如图的封闭图形的边缘由抛物线$\Gamma$和垂直于抛物线对称轴的线段$AB$组成. 已知$AB = 4$, 抛物线的顶点到线段$AB$所在直线的距离为$2$.

(1) 请用数学符号语言表达这个封闭图形的边缘;

(2) 在该封闭图形上截取一个矩形$CDEF$, 其中点$C$、$D$在线段$AB$上, 点$E$、$F$在抛物线$\Gamma$上. 求以矩形$CDEF$为侧面, $CF$为母线的圆柱的体积最大值;

(3) 求证: 抛物线$\Gamma$的任何两条相互垂直的切线的交点都在同一条直线上.
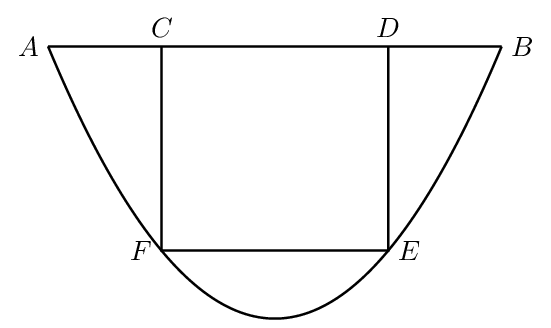
【解答】
\textbf{【详解】}
(1) 如图建立平面直角坐标系$xOy$,

设抛物线$\Gamma$的方程为$y = ax^2$, $x \in [-2,2]$

则曲线$\Gamma$过点$(2,2)$, 所以$2 = 4a$, 故$a = \dfrac{1}{2}$,

所以, 曲线$\Gamma$的方程为$y = \dfrac{1}{2}x^2, x \in [-2,2]$,

线段$AB$的方程为$y = 2, x \in [-2,2]$,

(2) 设$E(x,y)$, 则$DE = 2 - \dfrac{1}{2}x^2$.

以$CF$为母线的圆柱的底面半径$r_1$满足$2x = 2\pi r_1$,

所以$r_1 = \dfrac{x}{\pi}$,

所以圆柱的体积$V_1 = \pi \cdot \left(\dfrac{x}{\pi}\right)^2 \cdot \left(2 - \dfrac{1}{2}x^2\right) = \dfrac{1}{\pi}\left(2x^2 - \dfrac{1}{2}x^4\right)$.

所以$V_1 = -\dfrac{1}{2\pi}(x^2 - 2)^2 + \dfrac{2}{\pi}$,

所以, 当$x = \sqrt{2}$时, 其体积取得最大值$\dfrac{2}{\pi}$;

(3) 证明: 因为函数$y = \dfrac{1}{2}x^2$的导函数$y' = x$,

所以, 抛物线$\Gamma$上任意一点$(x,y)$的切线斜率为$x$,

设$l_1,l_2$是抛物线$\Gamma$上两条相互垂直的切线, 切点分别为$(x_1,y_1),(x_2,y_2)$,

则其方程分别为$l_1: y - y_1 = x_1(x - x_1), l_2: y - y_2 = x_2(x - x_2)$,

且$x_1x_2 = -1$,

消去$x$, 解得$(x_1 - x_2)y = \dfrac{1}{2}x_1x_2(x_1 - x_2)$,

因为$x_1 \neq x_2$, 得$y = -\dfrac{1}{2}$.

故抛物线$\Gamma$的任何两条相互垂直的切线的交点都在直线$y = -\dfrac{1}{2}$上.